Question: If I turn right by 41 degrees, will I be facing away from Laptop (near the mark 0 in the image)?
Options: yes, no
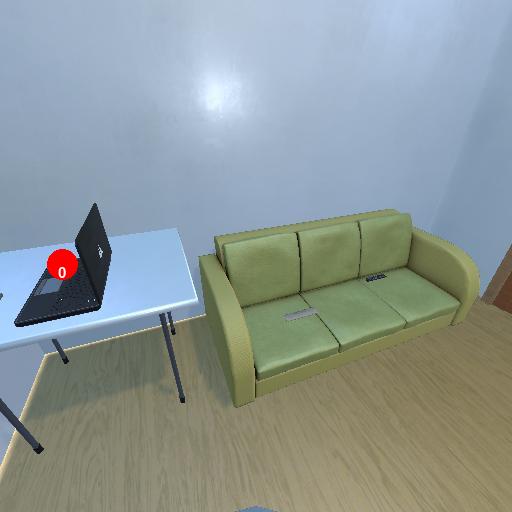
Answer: yes